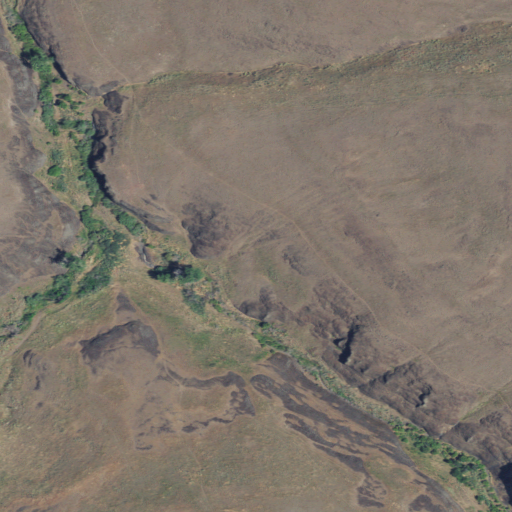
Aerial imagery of valley in Oregon named Cates Canyon containing grassland and shrub